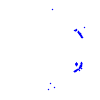
Particle: proton